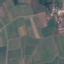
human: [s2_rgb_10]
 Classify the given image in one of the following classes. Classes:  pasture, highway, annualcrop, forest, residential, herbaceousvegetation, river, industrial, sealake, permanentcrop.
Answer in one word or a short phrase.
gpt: PermanentCrop